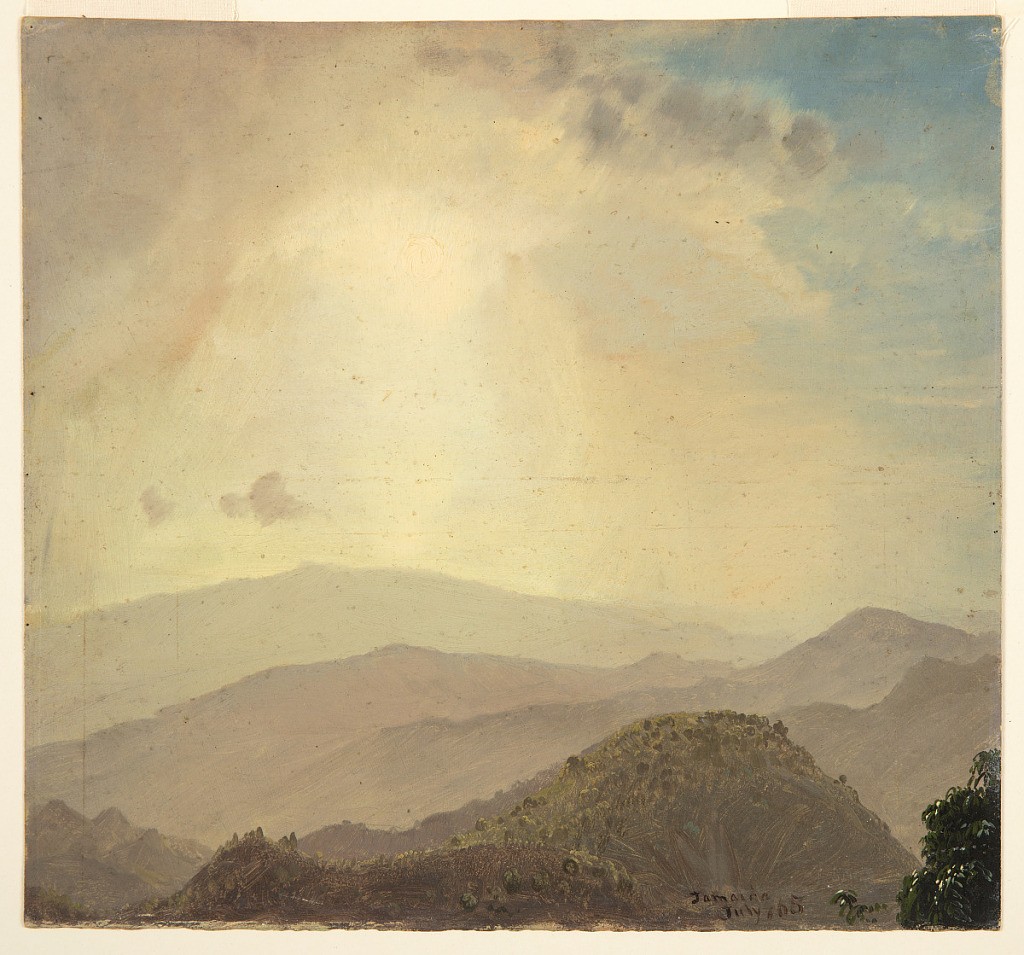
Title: Hilltop at Sunset, Jamaica
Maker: Frederic Edwin Church, American, 1826–1900
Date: July 1865
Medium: Oil paint and graphite on off-white paperboard
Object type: Drawing
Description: Landscape and atmosphere sketch showing a view of the sun's luminous glow over the Blue Mountains of Jamaica. A nearby treetop is visible in the immediate foreground at lower right, while a round and heavily wooded hilltop is shown just beyond it at lower center. Succeeding mountain ridges overlap one another as they recede toward the background, growing more and more faint due to atmospheric/aerial perspective. Above, the orb of the sun is faintly visible through a thick veil of clouds, which are brightly illuminated in a hue of creamy white while other gray clouds hang at upper left. A patch of blue sky is visible at upper right.